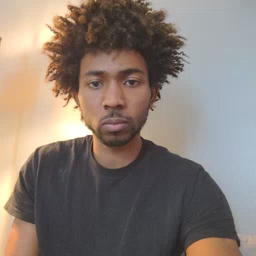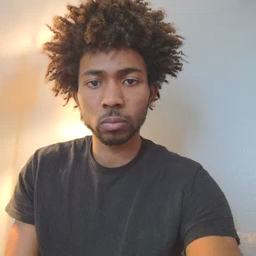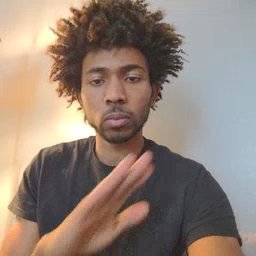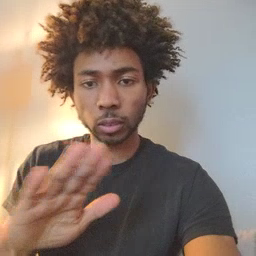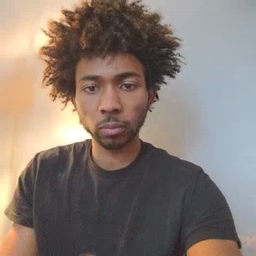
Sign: clean